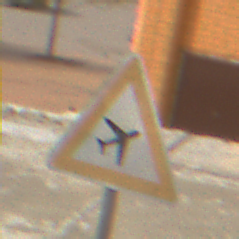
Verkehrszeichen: FlugbetriebLinks
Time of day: MorningAfternoon
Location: Outdoor (Urban)
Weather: PartlyCloudy
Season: NotSpecified
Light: Natural